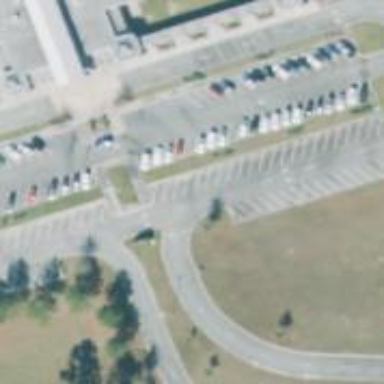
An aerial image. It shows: Parking space.